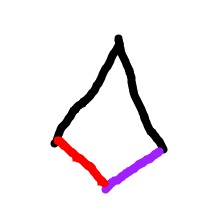
Shape: kite